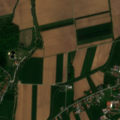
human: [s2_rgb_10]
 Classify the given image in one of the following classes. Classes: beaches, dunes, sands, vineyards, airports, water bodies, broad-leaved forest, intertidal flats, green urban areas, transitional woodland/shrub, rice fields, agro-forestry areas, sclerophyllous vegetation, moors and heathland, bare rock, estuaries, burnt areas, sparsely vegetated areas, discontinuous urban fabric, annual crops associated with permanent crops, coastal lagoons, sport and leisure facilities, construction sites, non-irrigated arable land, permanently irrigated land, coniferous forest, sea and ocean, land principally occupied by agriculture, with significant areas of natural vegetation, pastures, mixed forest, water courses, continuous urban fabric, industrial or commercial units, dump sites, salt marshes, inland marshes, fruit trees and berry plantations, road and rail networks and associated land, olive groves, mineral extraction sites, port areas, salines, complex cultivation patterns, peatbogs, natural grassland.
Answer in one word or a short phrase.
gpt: discontinuous urban fabric, non-irrigated arable land, vineyards, complex cultivation patterns, broad-leaved forest